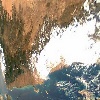
Label: land